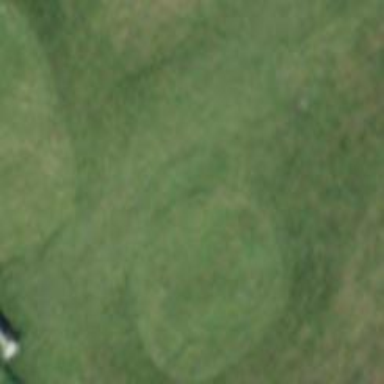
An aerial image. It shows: Grass area designated as golf tee.